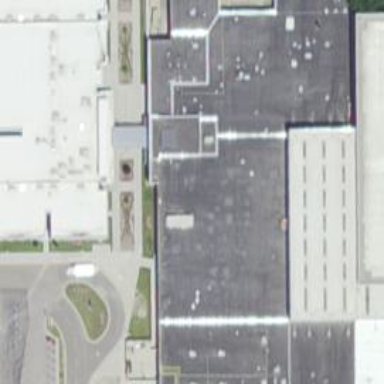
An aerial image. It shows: Clothing store.